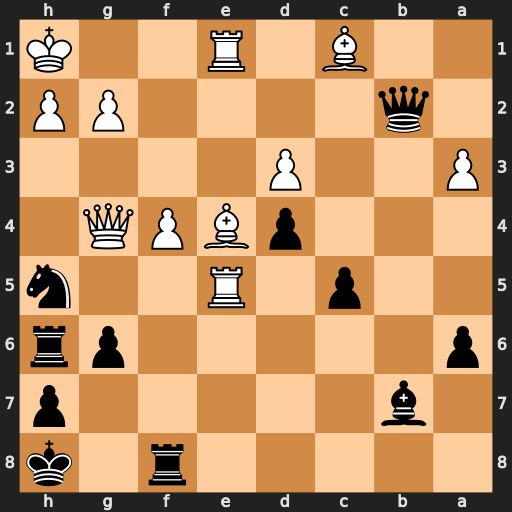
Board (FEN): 5r1k/1b5p/p5pr/2p1R2n/3pBPQ1/P2P4/1q4PP/2B1R2K
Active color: b
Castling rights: -
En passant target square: -
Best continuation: Qf2 Bxb7 Ng3+ Qxg3 Qxg3